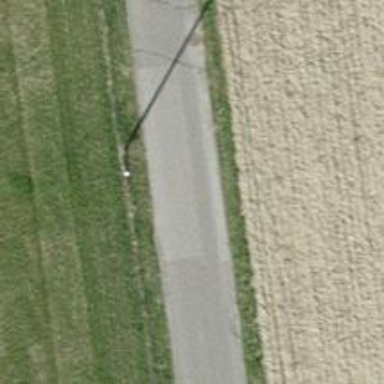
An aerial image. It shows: Straight power pole with straight line management system.